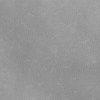
Atmospheric dust classification: dusty